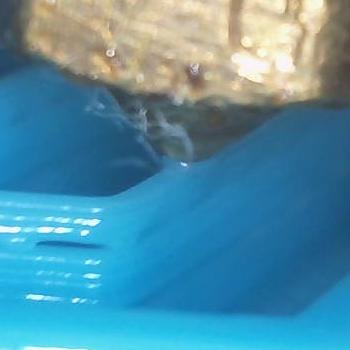
Flow rate: 238%